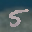
Label: 5